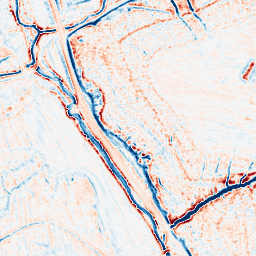
Category: multiscale
Decomposition family: dog_multiscale
Decomposition parameters: sigma_ratio: 1.6
n_scales: 3
base_sigma: 0.5
Upsampling method: sinc_hamming
Upsampling parameters: scale: 4
kernel_size: 16
Upsampling scale: 4